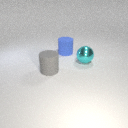
large cyan metal sphere to the right of large blue rubber cylinder